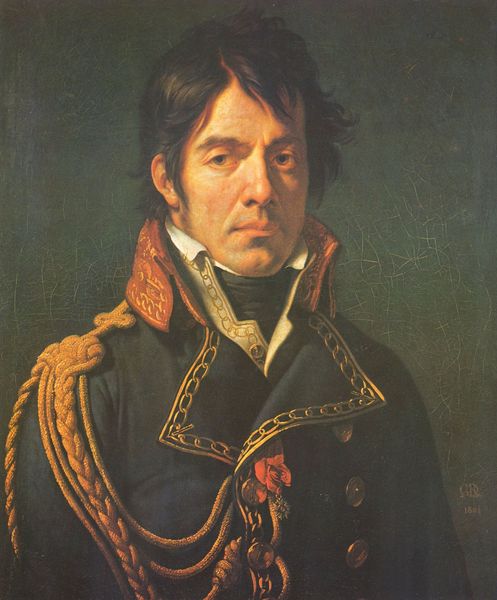
Titel: Porträt des Baron Larrey
Künstler: Anne Louis Girodet Trioson
Standort: Paris
Institution: Musée du Louvre
Schlagwörter: blau, dunkel, gemälde, mann, schatten, weiß, gelb, grün, blume, braun, bunt, frankreich, frisur, haar, hell, hintergrund, holz, licht, mund, nacht, nase, ohr, paris, profil, schmuck, schwarz, stirn, ölbild, blick, hund, rose, rot, tuch, malerei, ornament, anzug, hemd, jacke, jung, wand, augen, band, falten, gesicht, knoten, kragen, bildnis, hals, halskrause, portrait, porträt, signatur, öl, sonne, auge, gold, haare, kordeln, mantel, schnur, schnüre, stickerei, klassizismus, brustbild, front, frontal, kinn, knopf, lippe, lippen, locken, ohren, scheitel, schulter, hase, ansicht, risse, farbe, tag, monochrom, rang, krieg, bordüre, zopf, kraft, reflexe, ernst, grübchen, seitenscheitel, brauen, büste, halstuch, verzierung, kordel, teint, wange, knöpfe, dreiviertelprofil, jackett, revers, sakko, hochkragen, militär, scharz, uniform, soldat, selbstbildnis, epauletten, napoleon, abzeichen, offizier, orden, stehkragen, uniformrock, herrscher, trüb, kotletten, verziert, biedermeier, tressen, rasiert, brüchig, geflochten, general, kinngrübchen, troddeln, admiral, empire, bänder, preußen, tresse, litzen, flechtband, hare, staatsmann, stickerie, goldknöpfe, zerzaust, ungekämmt, bestickung, schulterschnüre, munde, kopfe, jahrhunder, blaiu, tparis, geral